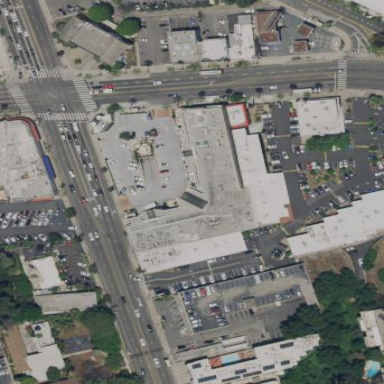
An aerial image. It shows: Retail building.